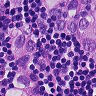
Metastatic tissue present: yes